Question: Sample:
'''
select 'test1'
union all
select 'test2'
'''
Expected output:
'''
value
5XXXXXXX94
5XXXXXXXX6
'''
What I have tried:
I tried using md5 to do it, but it's not number type and it's possible duplicate.
'''
select md5('test1')
union all
select md5('test2')
'''

<URL>
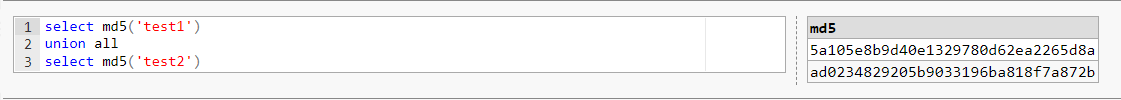
Answer: Create a table which will hold the relation between a string and a code. Create function which accepts the string, searches it in the table, if not found then generates and inserts unique random (or next using some generator) code, and then returns the code (found or generated).
Or create a function which generates some hand-made "hash". For example, it may get code of each char in a string and perform some deterministic calculations with it. In this case you do not need in relational table. Or you may use CRC32 converting it to decimal form (just get up to 10 digits).